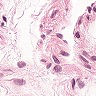
Metastatic tissue present: no